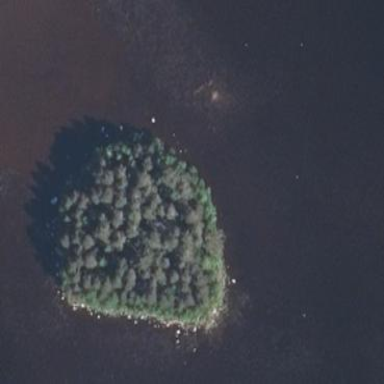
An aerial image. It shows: Islet.